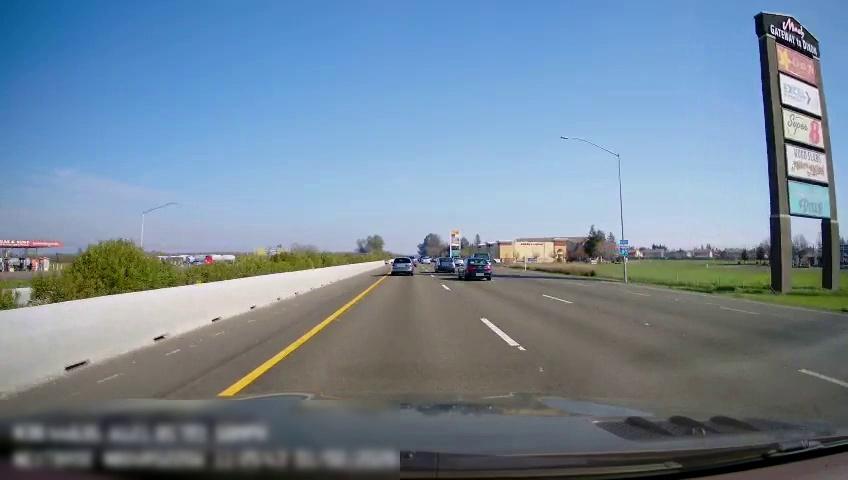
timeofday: Day
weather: Sunny
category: Drivable Space
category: Vehicles | SUV
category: Vehicles | SUV
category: Vehicles | SUV
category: Vehicles | Car
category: Lanes | Current Lane
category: Lanes | Current Lane
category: Lanes | Alternate Lane
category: Lanes | Alternate Lane
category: Traffic | Signs
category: Traffic | Signs